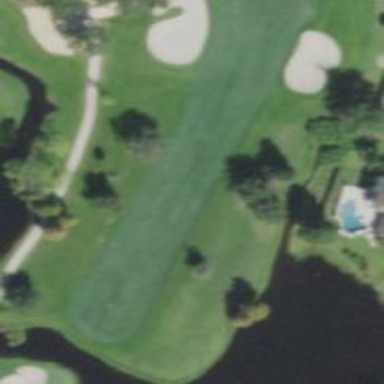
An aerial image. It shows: View of golf hole.